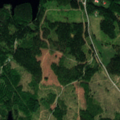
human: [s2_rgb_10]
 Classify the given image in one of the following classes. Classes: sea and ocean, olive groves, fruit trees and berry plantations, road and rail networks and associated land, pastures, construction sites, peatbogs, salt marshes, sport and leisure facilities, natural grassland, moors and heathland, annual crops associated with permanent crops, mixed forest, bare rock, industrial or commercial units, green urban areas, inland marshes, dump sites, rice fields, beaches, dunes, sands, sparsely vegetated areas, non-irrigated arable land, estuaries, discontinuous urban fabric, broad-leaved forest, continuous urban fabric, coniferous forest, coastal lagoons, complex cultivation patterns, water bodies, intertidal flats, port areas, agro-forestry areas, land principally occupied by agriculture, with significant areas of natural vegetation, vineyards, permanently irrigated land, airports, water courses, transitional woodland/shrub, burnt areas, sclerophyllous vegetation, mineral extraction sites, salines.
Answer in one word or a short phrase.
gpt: discontinuous urban fabric, coniferous forest, mixed forest, transitional woodland/shrub, water bodies